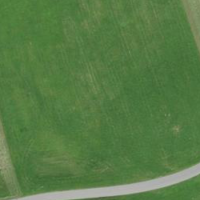
EUNIS habitat code: 24
Species observed at this site:
Cerastium fontanum